Aerial crown-view tile of a tropical tree (Barro Colorado Island, Panama), acquired 20250616:
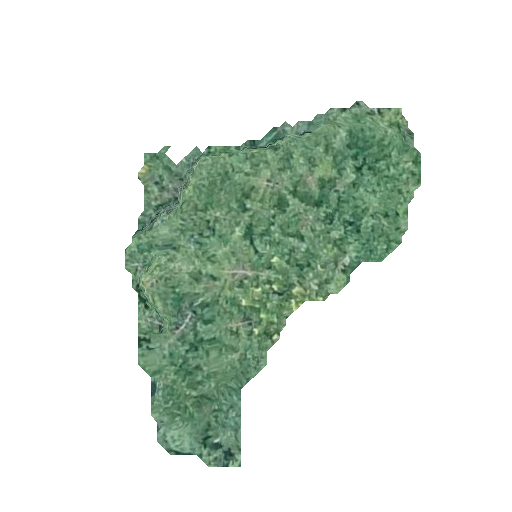
Species: Virola surinamensis
GBIF accepted scientific name: Virola surinamensis
Crown area: 88.566 m²